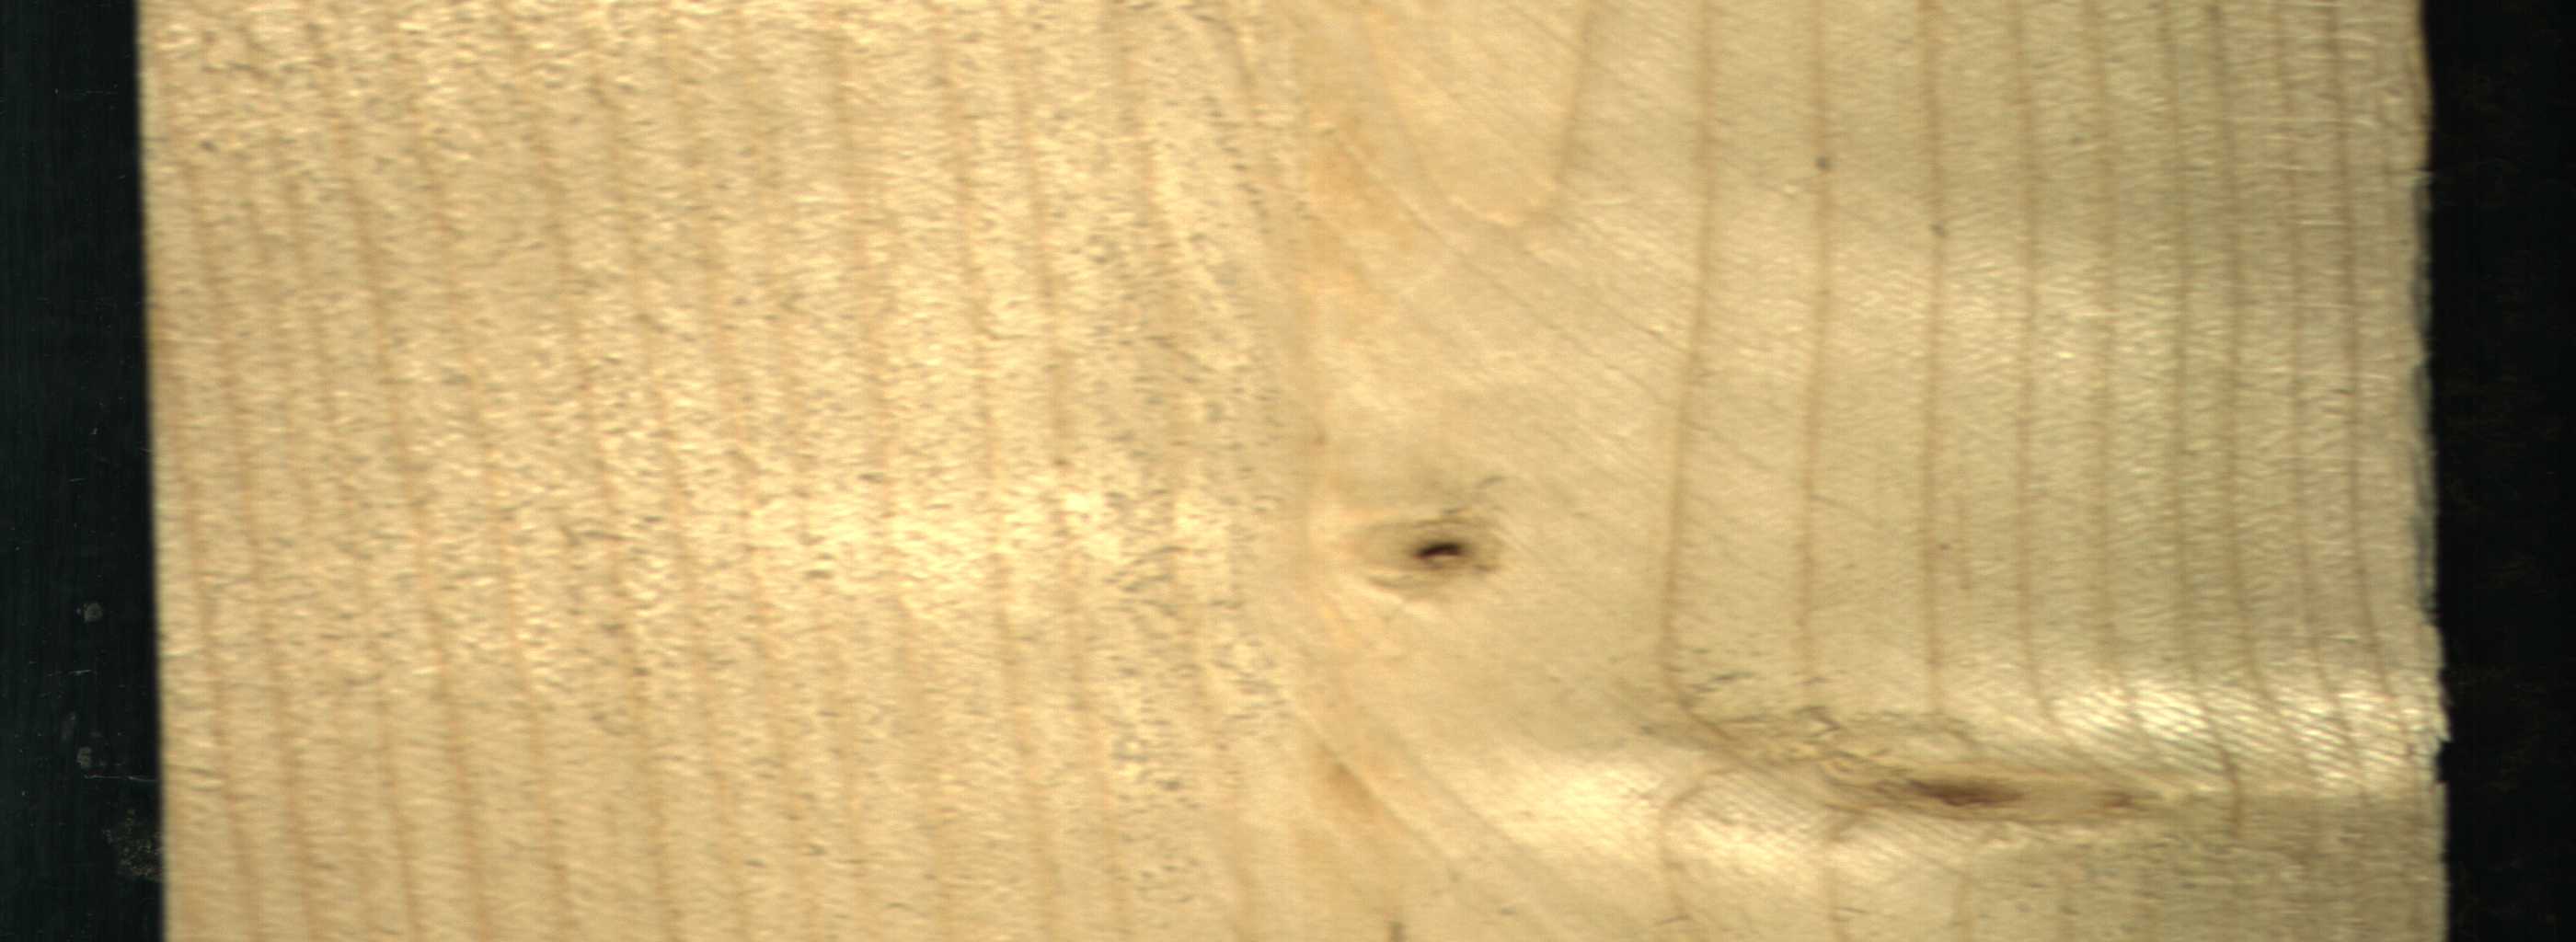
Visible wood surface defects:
Live_Knot
Live_Knot